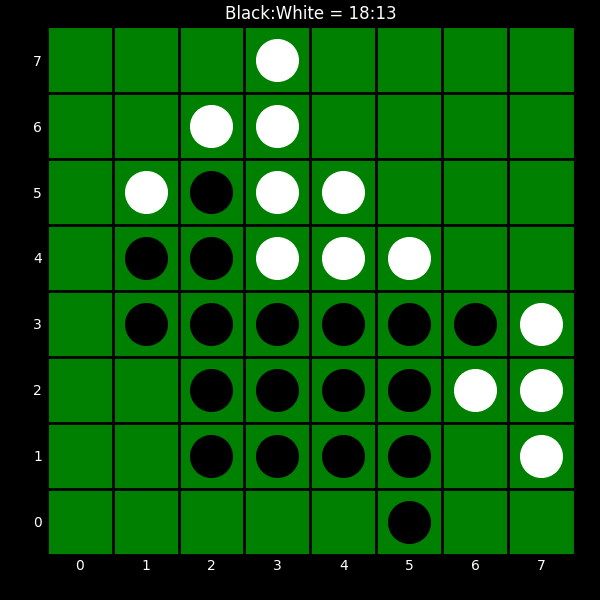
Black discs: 18
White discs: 13